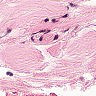
Metastatic tissue present: no